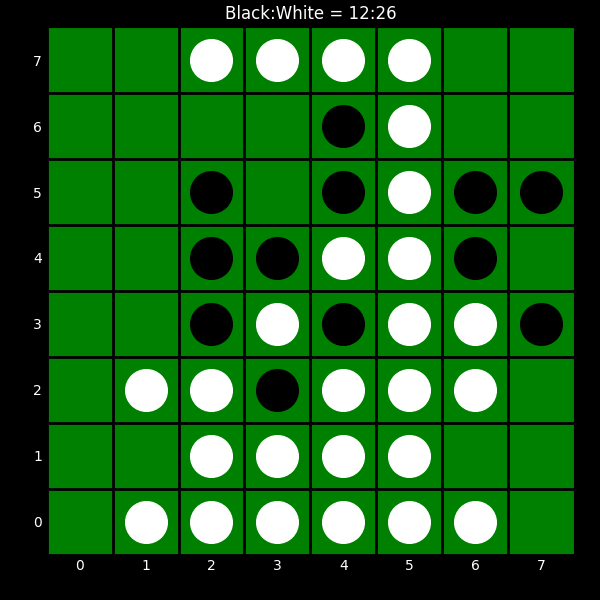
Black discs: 12
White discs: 26